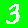
Digit: 3